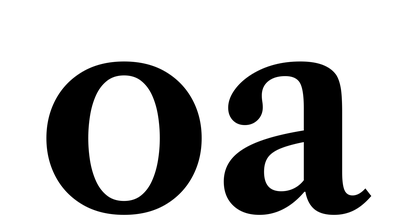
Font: LibreCaslonText_SemiBold